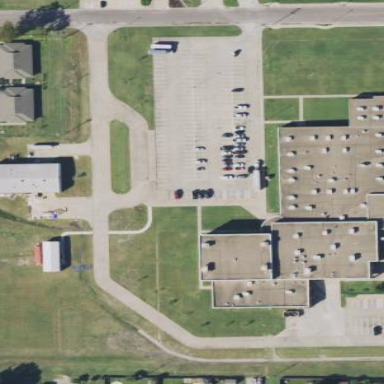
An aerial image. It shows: School building.